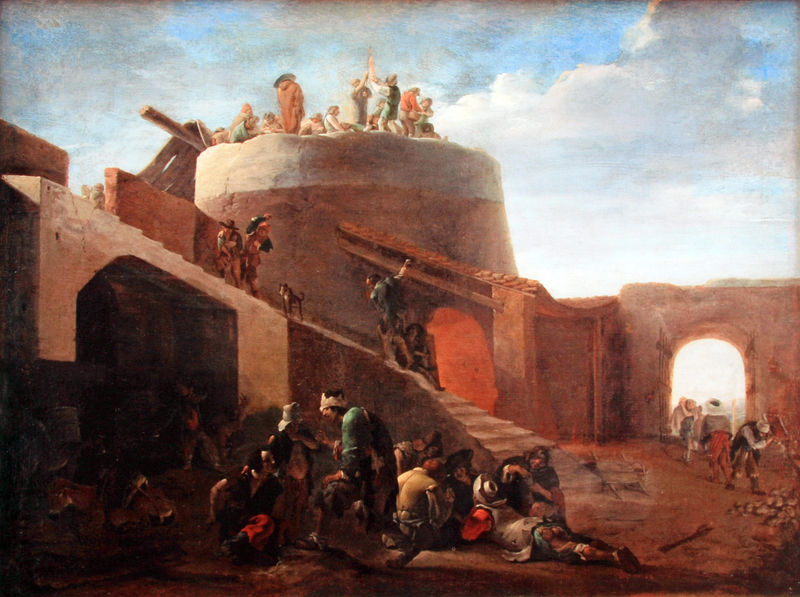
Titel: Szene um einen römischen Kalkofen
Künstler: Pieter van Laer
Standort: Schloss Valtice/Felsberg
Institution: Nationales Denkmalinstitut, Arbeitsstelle Brno
Schlagwörter: blau, dunkel, feuer, gemälde, gott, gruppe, himmel, kampf, mann, schatten, weiß, wolken, frauen, menschen, ocker, sitzen, stadt, braun, frau, licht, männer, orange, dach, gebäude, haus, hund, rot, tier, wolke, beige, fest, malerei, feier, architektur, arm, tod, tot, tragen, öl, sonne, händler, krone, renaissance, arbeit, turm, ton, liegen, bogen, perspektive, arbeiten, warm, hellbraun, wüste, mauer, kuh, hof, idylle, treppe, zerstörung, könig, woken, stufen, tor, ruine, burg, orient, festung, sonnig, würfel, bildnid, mauern, rötlich, poussin, bettler, versteck, anbetung, armut, israel, bau, babel, marokko, bauen, ägypten, baustelle, lagern, erzählung, holzmalerei, wplken, tunesien, taverne, errichten, herberge, gnere, ift, bogen#, tomba, tombs